Field crop: maize
Growth stage: 2
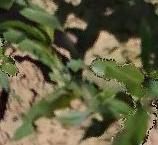
Species: maize